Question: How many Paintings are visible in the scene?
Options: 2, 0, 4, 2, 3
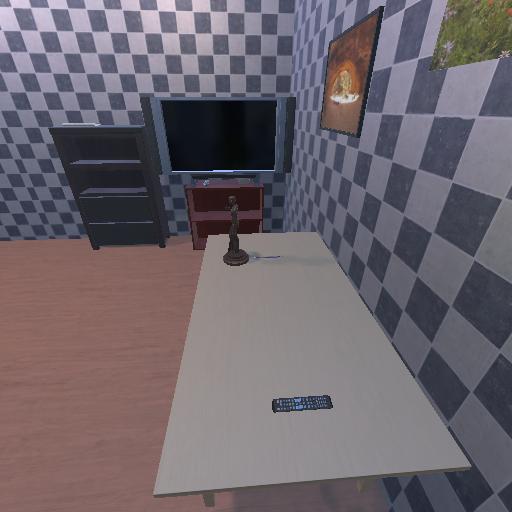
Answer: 2